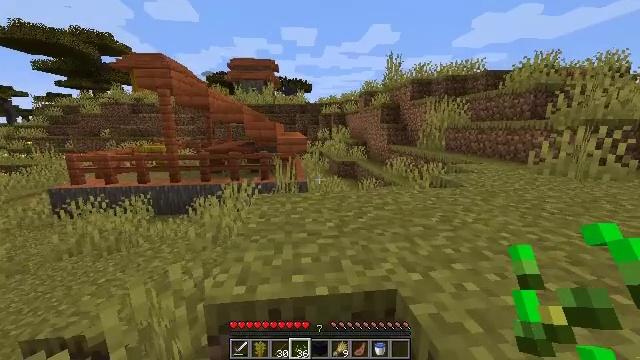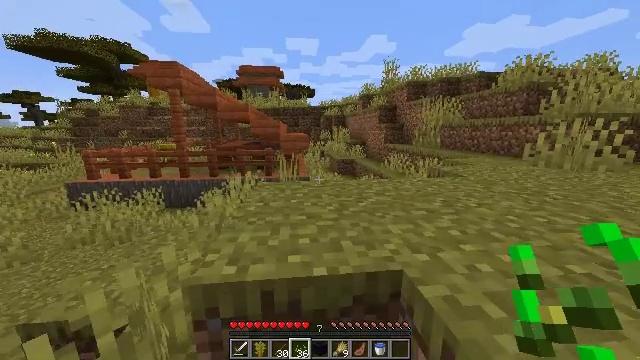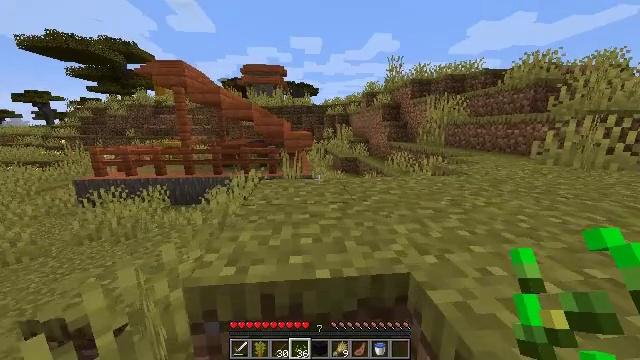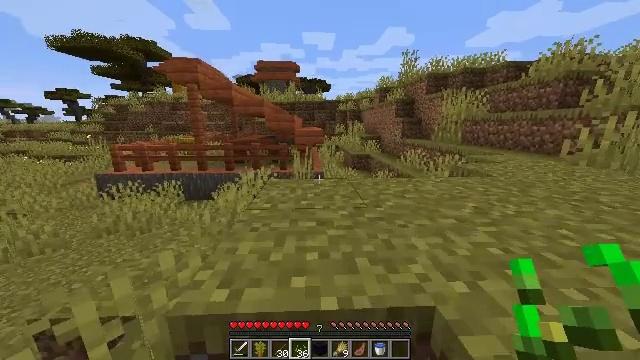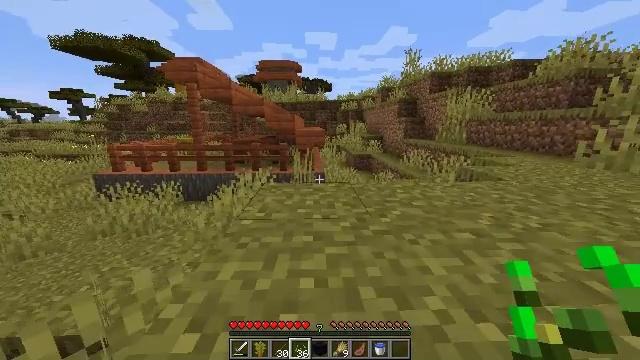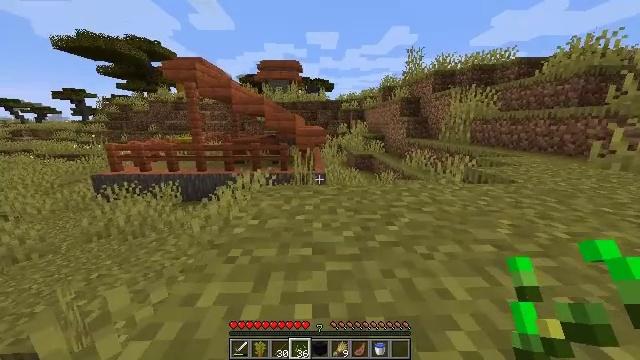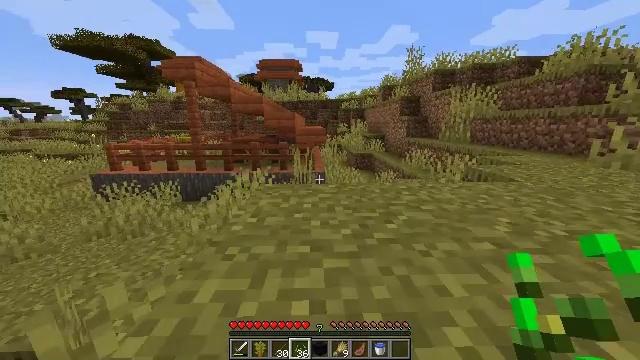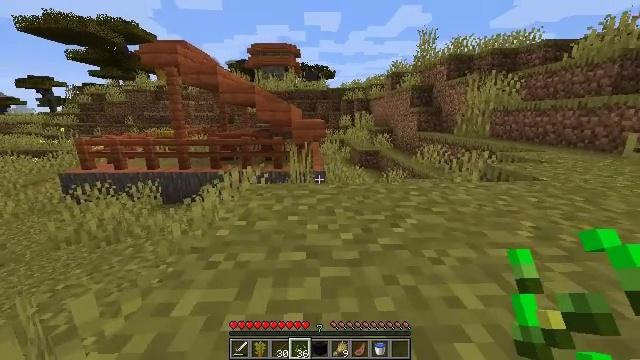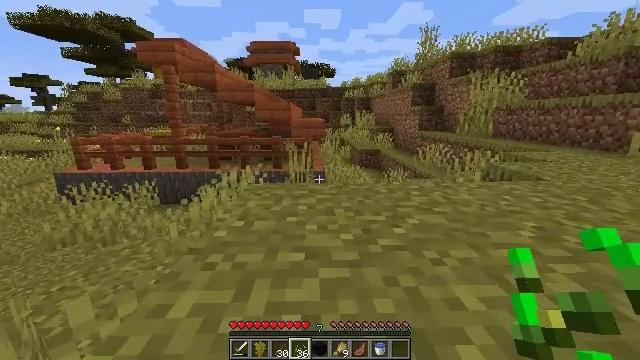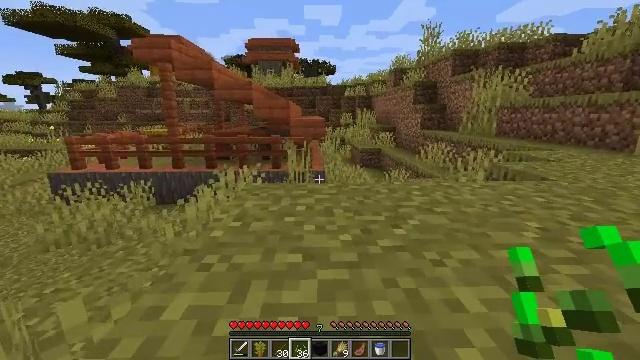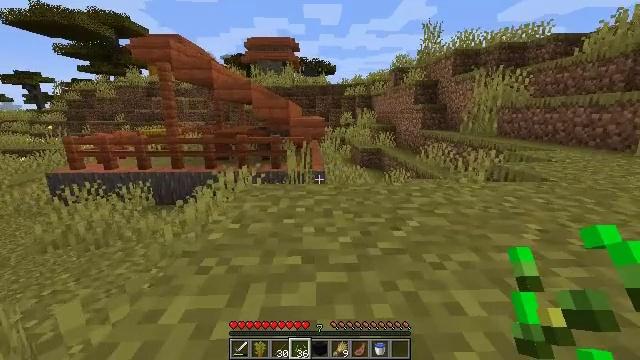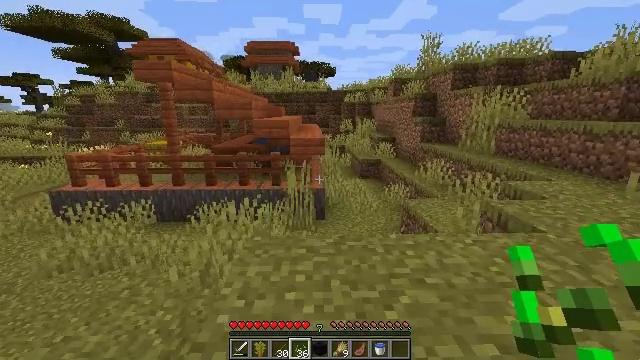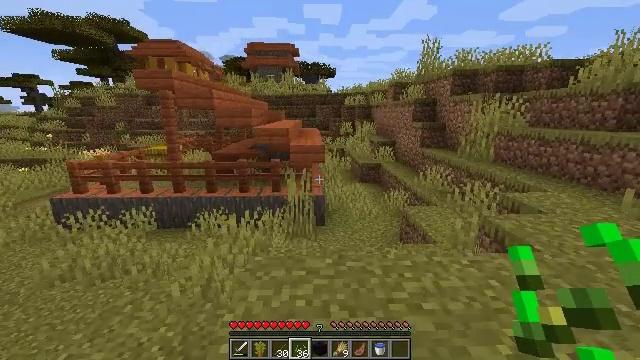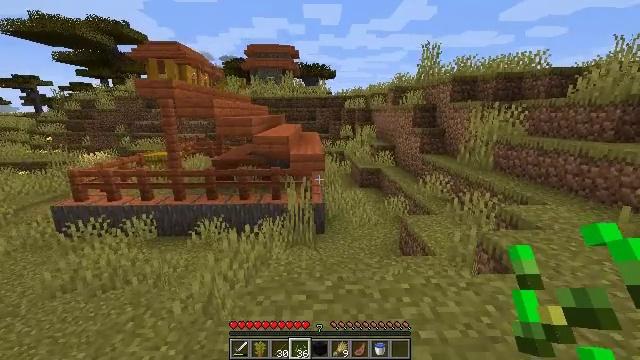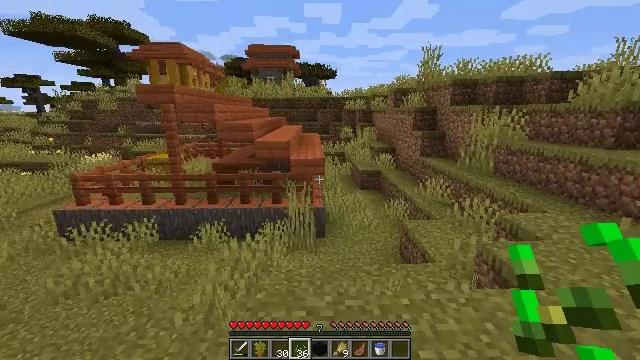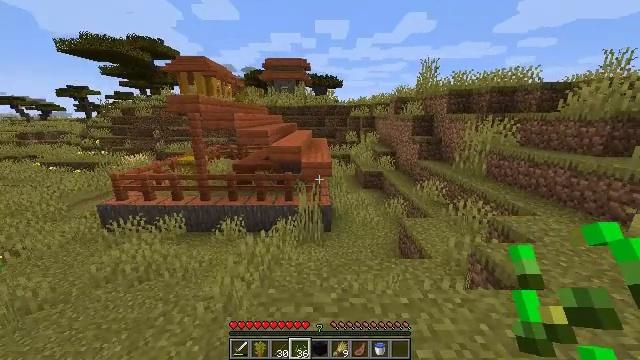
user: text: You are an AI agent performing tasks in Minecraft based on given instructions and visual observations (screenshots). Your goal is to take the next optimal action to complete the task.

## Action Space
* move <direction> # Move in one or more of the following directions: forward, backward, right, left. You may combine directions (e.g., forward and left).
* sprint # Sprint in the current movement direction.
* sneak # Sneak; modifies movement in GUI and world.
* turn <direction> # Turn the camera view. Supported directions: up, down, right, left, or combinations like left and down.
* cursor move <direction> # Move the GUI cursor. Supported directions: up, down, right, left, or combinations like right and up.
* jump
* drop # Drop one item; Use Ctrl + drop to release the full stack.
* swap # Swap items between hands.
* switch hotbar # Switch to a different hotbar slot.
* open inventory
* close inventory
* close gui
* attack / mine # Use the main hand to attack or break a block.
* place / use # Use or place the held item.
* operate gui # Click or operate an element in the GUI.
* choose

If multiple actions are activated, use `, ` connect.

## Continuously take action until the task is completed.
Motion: motion action
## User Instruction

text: Left click on the fletching table to mine it.
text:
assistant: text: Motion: move forward, sprint
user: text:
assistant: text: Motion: move forward, sprint
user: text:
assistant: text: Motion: move forward, sprint, turn left and down
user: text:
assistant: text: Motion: move forward, sprint
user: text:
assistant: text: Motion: move forward, sprint
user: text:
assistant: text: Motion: move forward, sprint
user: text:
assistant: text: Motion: move forward, sprint
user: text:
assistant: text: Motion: move forward, sprint
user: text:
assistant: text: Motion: move forward, sprint
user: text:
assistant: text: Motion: move forward, sprint, jump
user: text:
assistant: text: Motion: move forward, sprint, jump
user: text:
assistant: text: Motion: move forward, sprint, jump
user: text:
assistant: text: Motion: move forward, sprint, jump
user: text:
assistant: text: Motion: move forward, sprint
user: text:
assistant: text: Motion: move forward, sprint, turn left
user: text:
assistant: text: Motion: move forward, sprint, turn left
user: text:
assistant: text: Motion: move forward, sprint, turn left
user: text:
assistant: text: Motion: move forward, sprint, turn left
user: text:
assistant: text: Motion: move forward, sprint, turn left
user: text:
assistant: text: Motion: move forward, sprint, turn left and down
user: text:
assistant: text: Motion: move forward, sprint, turn left
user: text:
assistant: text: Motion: move forward, sprint
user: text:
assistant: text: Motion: move forward, sprint
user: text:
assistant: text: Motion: move forward, sprint, turn left
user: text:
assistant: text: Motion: move forward, sprint, turn left
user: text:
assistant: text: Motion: move forward, sprint, turn left
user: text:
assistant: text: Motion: move forward, sprint, turn left
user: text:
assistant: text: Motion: move forward, sprint, turn left
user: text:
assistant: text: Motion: move forward, sprint, turn left
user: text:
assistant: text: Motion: move forward, sprint